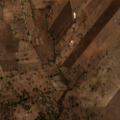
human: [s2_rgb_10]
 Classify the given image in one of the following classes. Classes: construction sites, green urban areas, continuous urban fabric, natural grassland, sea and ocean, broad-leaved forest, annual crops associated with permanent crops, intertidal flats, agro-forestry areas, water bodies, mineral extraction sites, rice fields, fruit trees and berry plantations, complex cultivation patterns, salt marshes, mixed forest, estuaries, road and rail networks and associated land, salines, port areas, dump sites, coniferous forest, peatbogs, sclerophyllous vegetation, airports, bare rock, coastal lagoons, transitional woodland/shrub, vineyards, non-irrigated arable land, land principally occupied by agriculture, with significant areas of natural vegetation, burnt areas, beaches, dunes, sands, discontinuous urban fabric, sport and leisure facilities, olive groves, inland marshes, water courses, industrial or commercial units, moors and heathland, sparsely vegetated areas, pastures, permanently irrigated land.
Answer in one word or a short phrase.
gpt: non-irrigated arable land, complex cultivation patterns, agro-forestry areas, transitional woodland/shrub